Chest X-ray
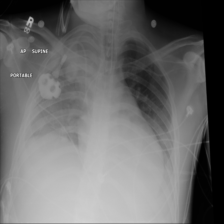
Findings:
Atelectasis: negative
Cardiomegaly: negative
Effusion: positive
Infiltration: negative
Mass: negative
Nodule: negative
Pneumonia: negative
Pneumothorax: negative
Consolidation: negative
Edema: negative
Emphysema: negative
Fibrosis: negative
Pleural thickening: negative
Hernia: negative